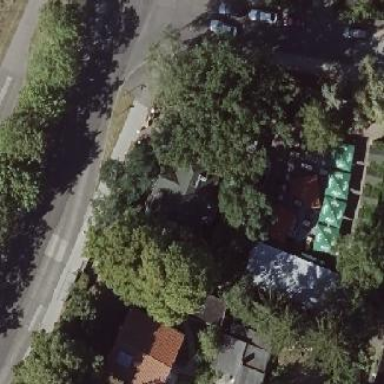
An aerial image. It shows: Building that houses restaurant.